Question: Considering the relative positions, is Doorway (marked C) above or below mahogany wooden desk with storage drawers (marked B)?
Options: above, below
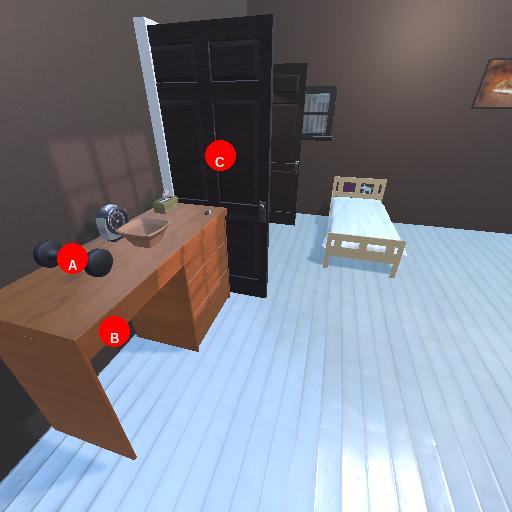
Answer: above